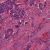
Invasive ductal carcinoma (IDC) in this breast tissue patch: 1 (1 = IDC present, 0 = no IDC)